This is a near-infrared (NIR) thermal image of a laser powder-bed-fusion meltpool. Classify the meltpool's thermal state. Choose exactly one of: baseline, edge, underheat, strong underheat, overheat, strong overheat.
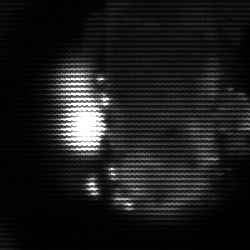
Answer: strong underheat